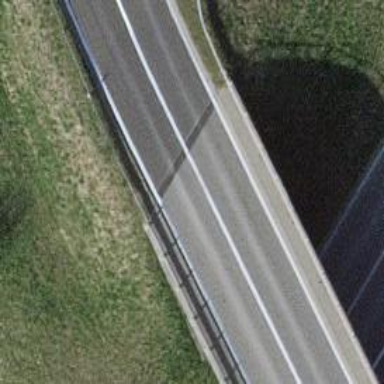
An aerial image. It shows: Secondary road crossing bridge.